Question: I am new to Java and I want to make a small game like
<URL>
and I want to make same effect like in Yellow box
My question is from where should be star because I do not know the name of this to look for it
Please help me I have spent hours on this, but I did not get anything
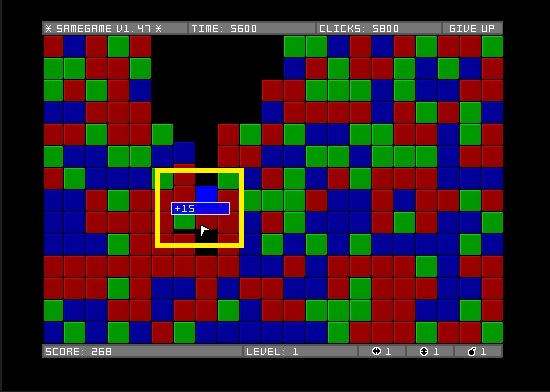
Answer: You could create your own version of the game using instances of 'JToggleButton' in a 'GridLayout', as shown <URL>.